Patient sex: M
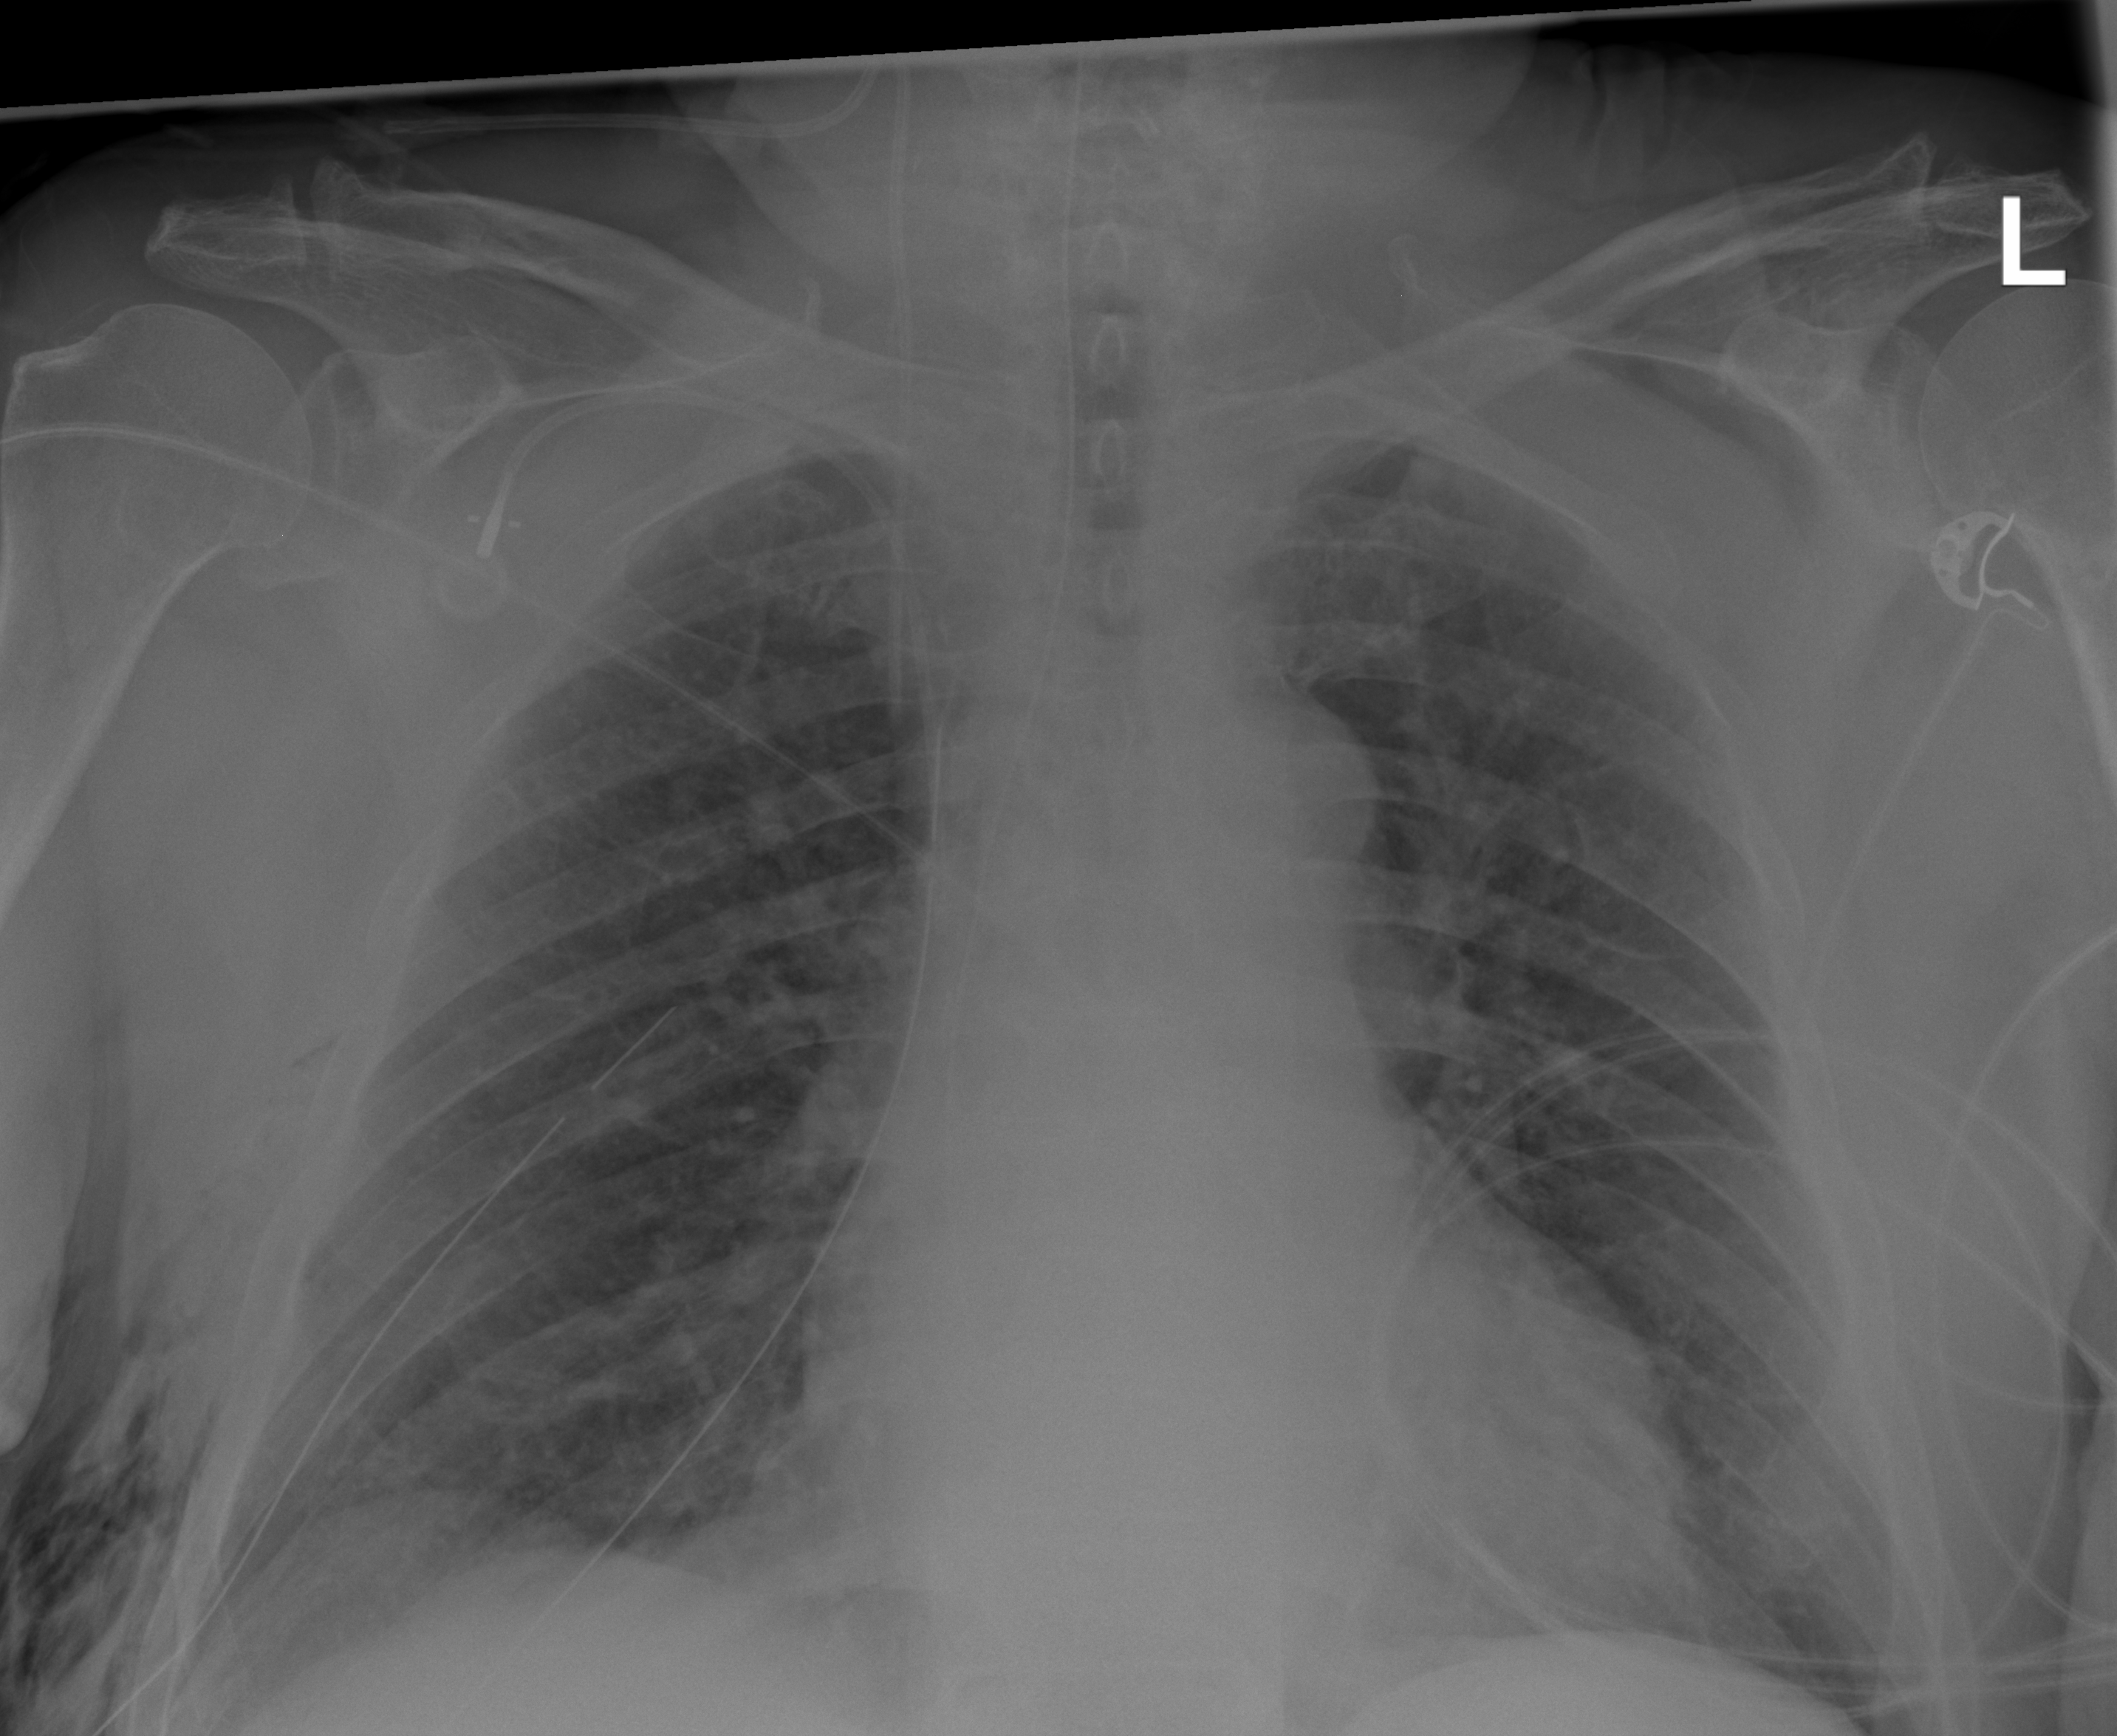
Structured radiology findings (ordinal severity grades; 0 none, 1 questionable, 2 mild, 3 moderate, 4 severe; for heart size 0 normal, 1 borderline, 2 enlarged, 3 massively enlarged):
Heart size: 1
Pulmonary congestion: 2
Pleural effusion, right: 0
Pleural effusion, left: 0
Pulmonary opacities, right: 0
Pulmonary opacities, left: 0
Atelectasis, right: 2
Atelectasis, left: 0